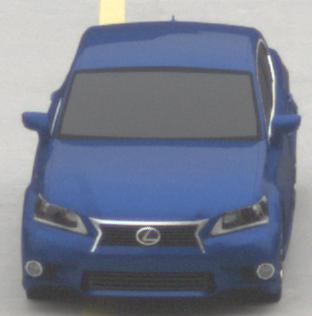
Make: Lexus
Model: GS 250
Detailed model: GS (L10)
Model produced from: 2012/06
Model produced until: 2013/12
Doors: 4
Color: blue
Road condition: dry road
Daytime: midday
Contrast: low contrast